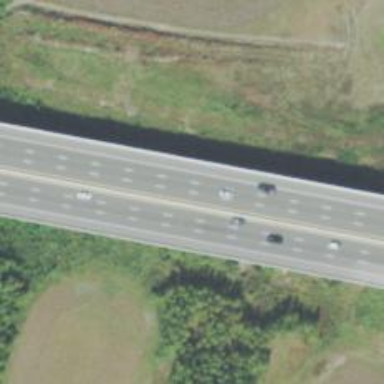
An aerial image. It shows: Beam bridge on motorway.